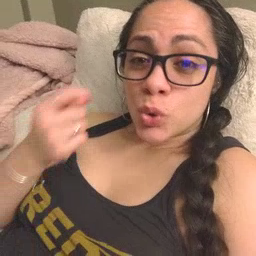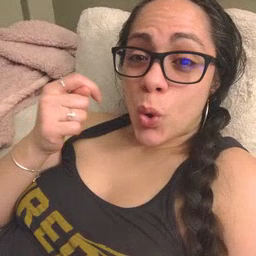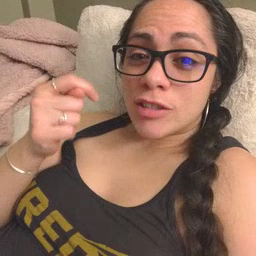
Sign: toy